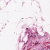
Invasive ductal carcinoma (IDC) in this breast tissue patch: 0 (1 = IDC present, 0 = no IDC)